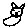
Label: cat